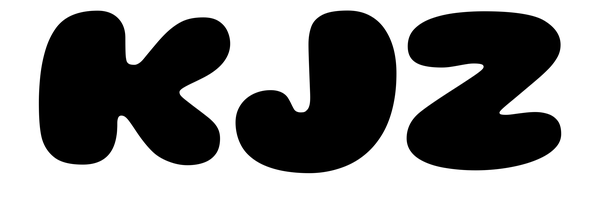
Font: Gluten_Black